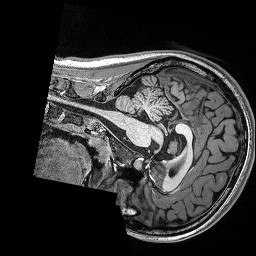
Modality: T1w
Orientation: sagittal